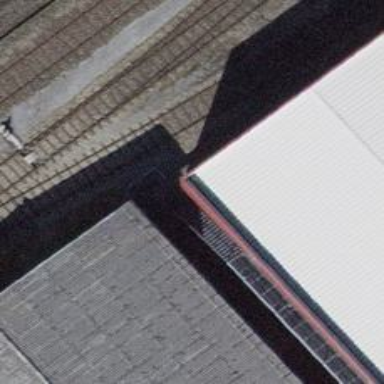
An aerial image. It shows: Single-track railway spur.